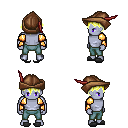
a pixel art fantasy rpg character, male body template, dark elf, purple skin, gold arm armor, teal pants, gold short bangs hairstyle, leather cap, gray slippers, four views (front, back, left, right), 2x2 character sprite sheet, small pixel art, hard edges, no anti-aliasing